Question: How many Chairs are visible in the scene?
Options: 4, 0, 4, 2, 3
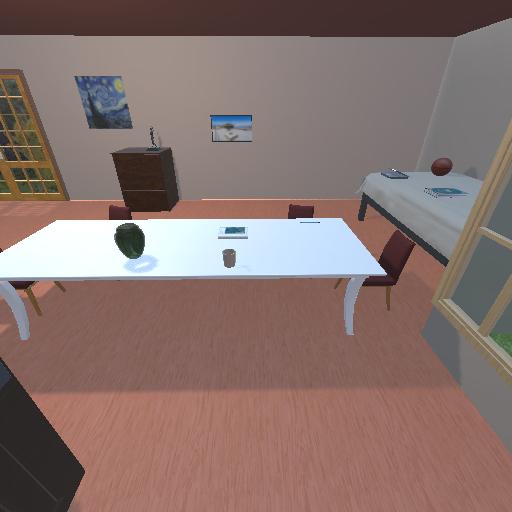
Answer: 4